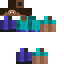
A male human skin with medium skin, wearing brown long hair dressed in a blue tshirt and blue pants, featuring a closed mouth.